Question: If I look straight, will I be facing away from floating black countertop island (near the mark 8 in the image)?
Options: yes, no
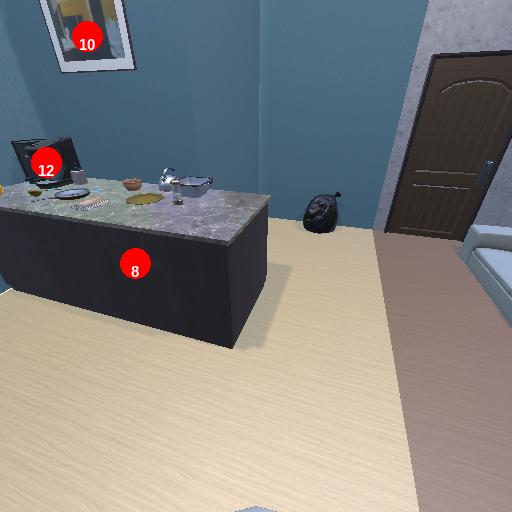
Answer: yes